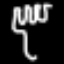
Label: fork